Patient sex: M
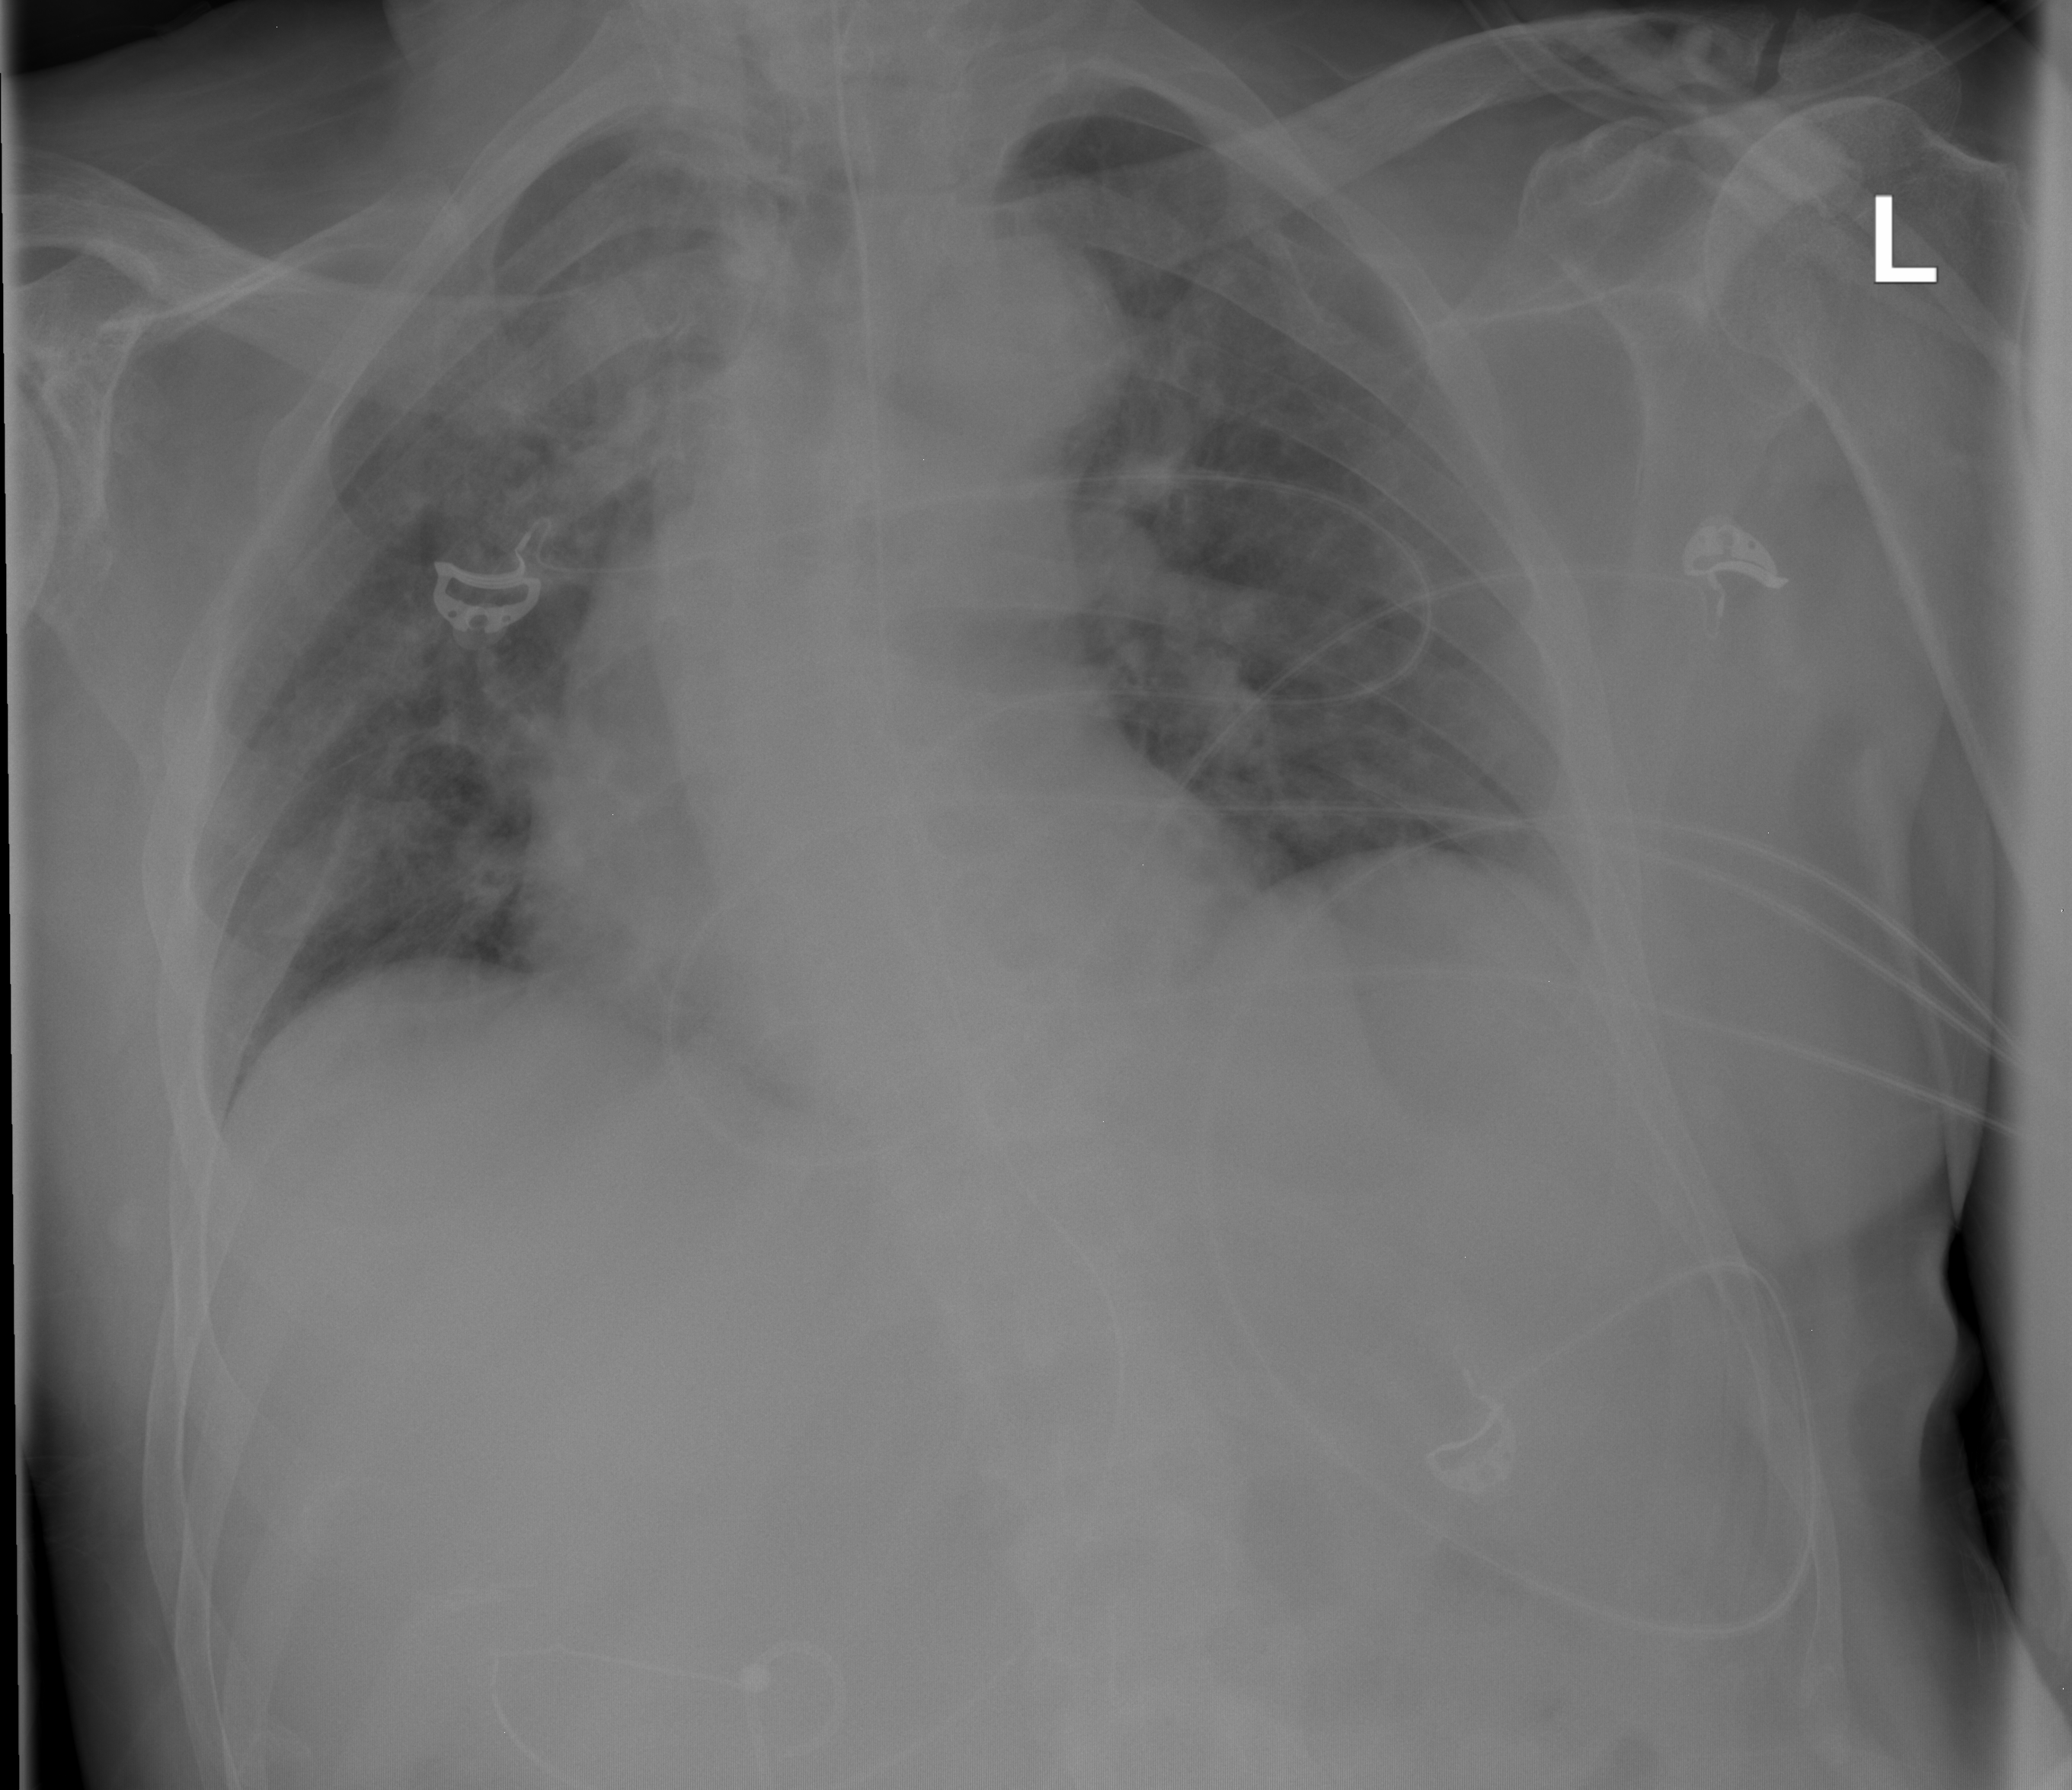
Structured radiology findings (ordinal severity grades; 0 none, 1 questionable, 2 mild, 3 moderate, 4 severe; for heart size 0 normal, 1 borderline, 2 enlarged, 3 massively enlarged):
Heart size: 0
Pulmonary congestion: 1
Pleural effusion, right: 0
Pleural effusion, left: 1
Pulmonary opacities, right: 3
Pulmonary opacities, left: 2
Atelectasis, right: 2
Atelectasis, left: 2